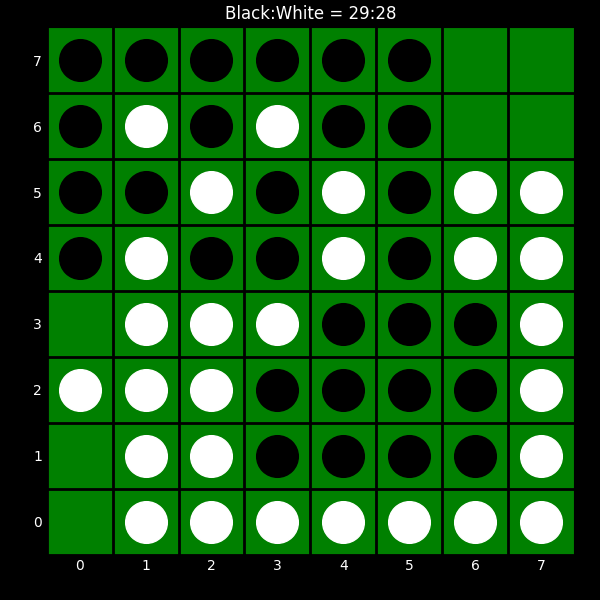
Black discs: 29
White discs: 28